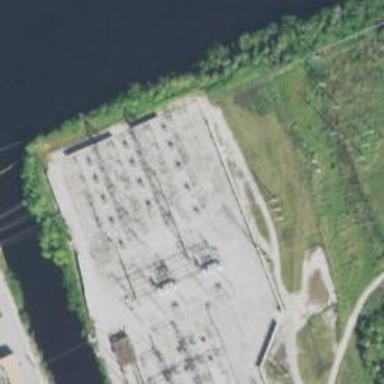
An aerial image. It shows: Switch for power supply.